Question: I am trying to make the css curve box with gradient and shadow as well as.
so how i can make with pure css and it should be only in one div not much code.
For reference see the attached image:-

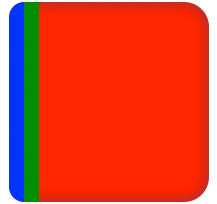
Answer: you just make is border-radius as like this
'''
div {
width:200px;
margin:auto;
margin-top:20px;
height:200px;
background:red;
border-radius:25px;
box-shadow: inset 0 0 15px rgba(68,68,68,0.8);;
position:relative;
}
div:beforae {
content:"";
position:absolute;
border-left:15px solid blue;
border-right:15px solid green;
height:200px;
border-radius:15px 0 0 15px;
}
'''
'''
<div></div>
'''
and now check to live demo <URL>